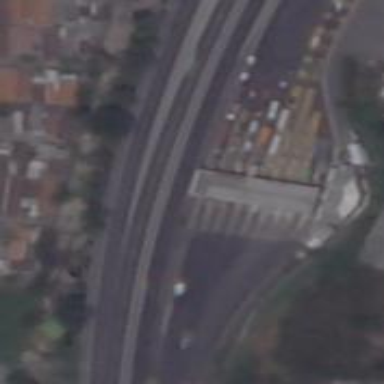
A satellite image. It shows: Motorway link.